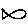
Label: fish